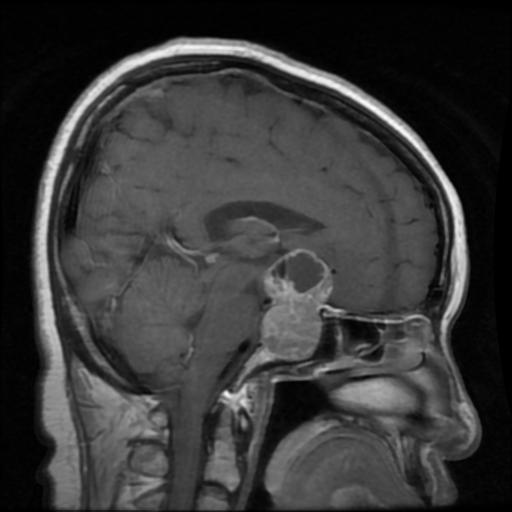
Label: pituitary